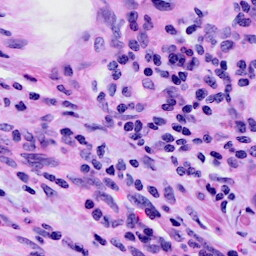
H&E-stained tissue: Cervix